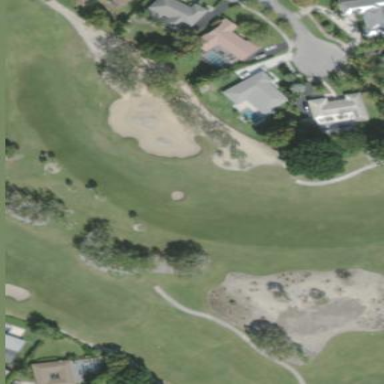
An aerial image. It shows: Grassy area designated as golf fairway.